Question: So, nothing has changed with my setup over the past week. I have recently upgraded to Lion, but I have run this application several times since I have done that.
Today, I click the "Run Main Project" arrow in NetBeans 6.8, and I get a dialog box I have never seen before...

I have absolutely no idea what to do. I can find no reference to this error in Google.
Steps I have taken:
- - - -
I have absolutely no idea what "8228 8228 8228" means.
One thing important to note is that and the creds that I have supplied to NetBeans do work. I can log into the running Glassfish admin panel with them.
Any suggestions at all?
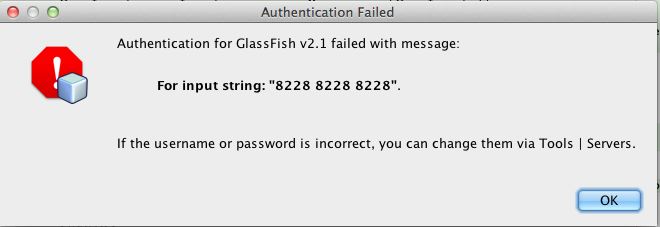
Answer: Leaving this here for anyone who happens to run into the same problem.
I would wager that this affects all versions of NetBeans.
I am not entirely sure what caused the original issue, but it appears that NetBeans attempted to "auto-discover" a proxy that I had installed on my system. (GlimmerBlocker, for blocking ads, among other things)
When it did this, Glimmerblocker did not report its IP address correctly (or NetBeans interpreted it incorrectly), resulting in something that looked like:
'''
127.0.0.1
127.0.0.1:8228
8228
8228
'''
Well, needless to say, when the Java NumberFormatter got a hold of that, it didn't like it one bit.
Setting NetBeans to "No Proxy" in it's settings, and restoring from backup again (to undo all the troubleshooting damage I had done) took care of the problem.
Again, leaving this only in the hopes that it helps at least one other problem who may run into something similar.